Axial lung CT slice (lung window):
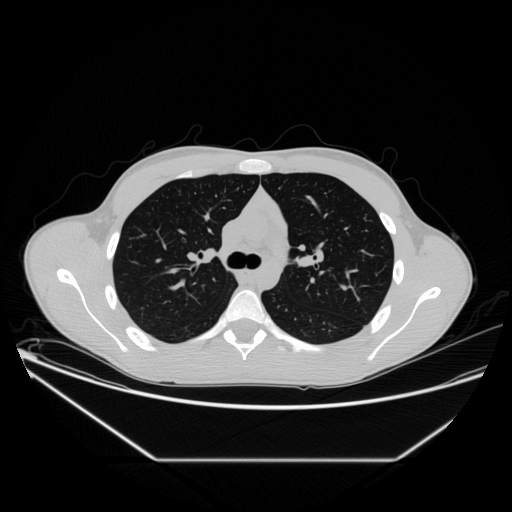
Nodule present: no